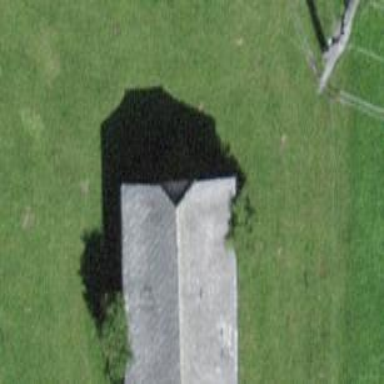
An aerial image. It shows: Shed.